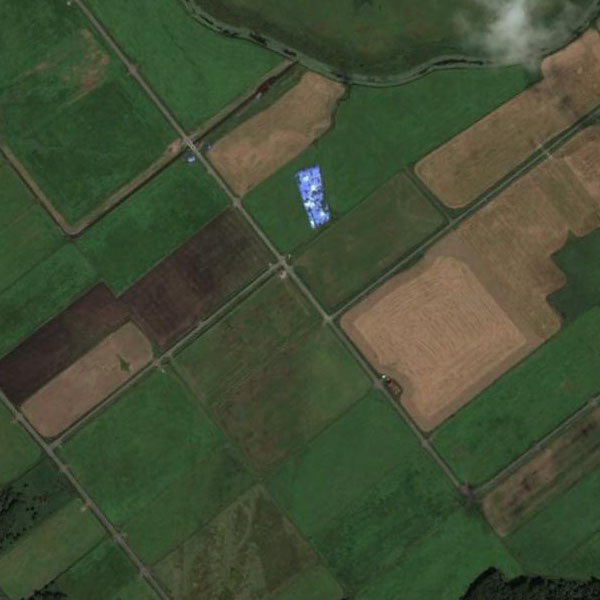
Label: Farmland